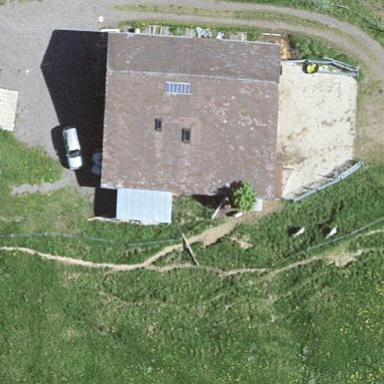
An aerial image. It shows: Farm with farmyard.